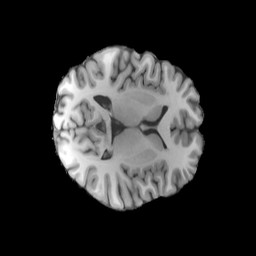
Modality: T1w
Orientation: axial